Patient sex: M
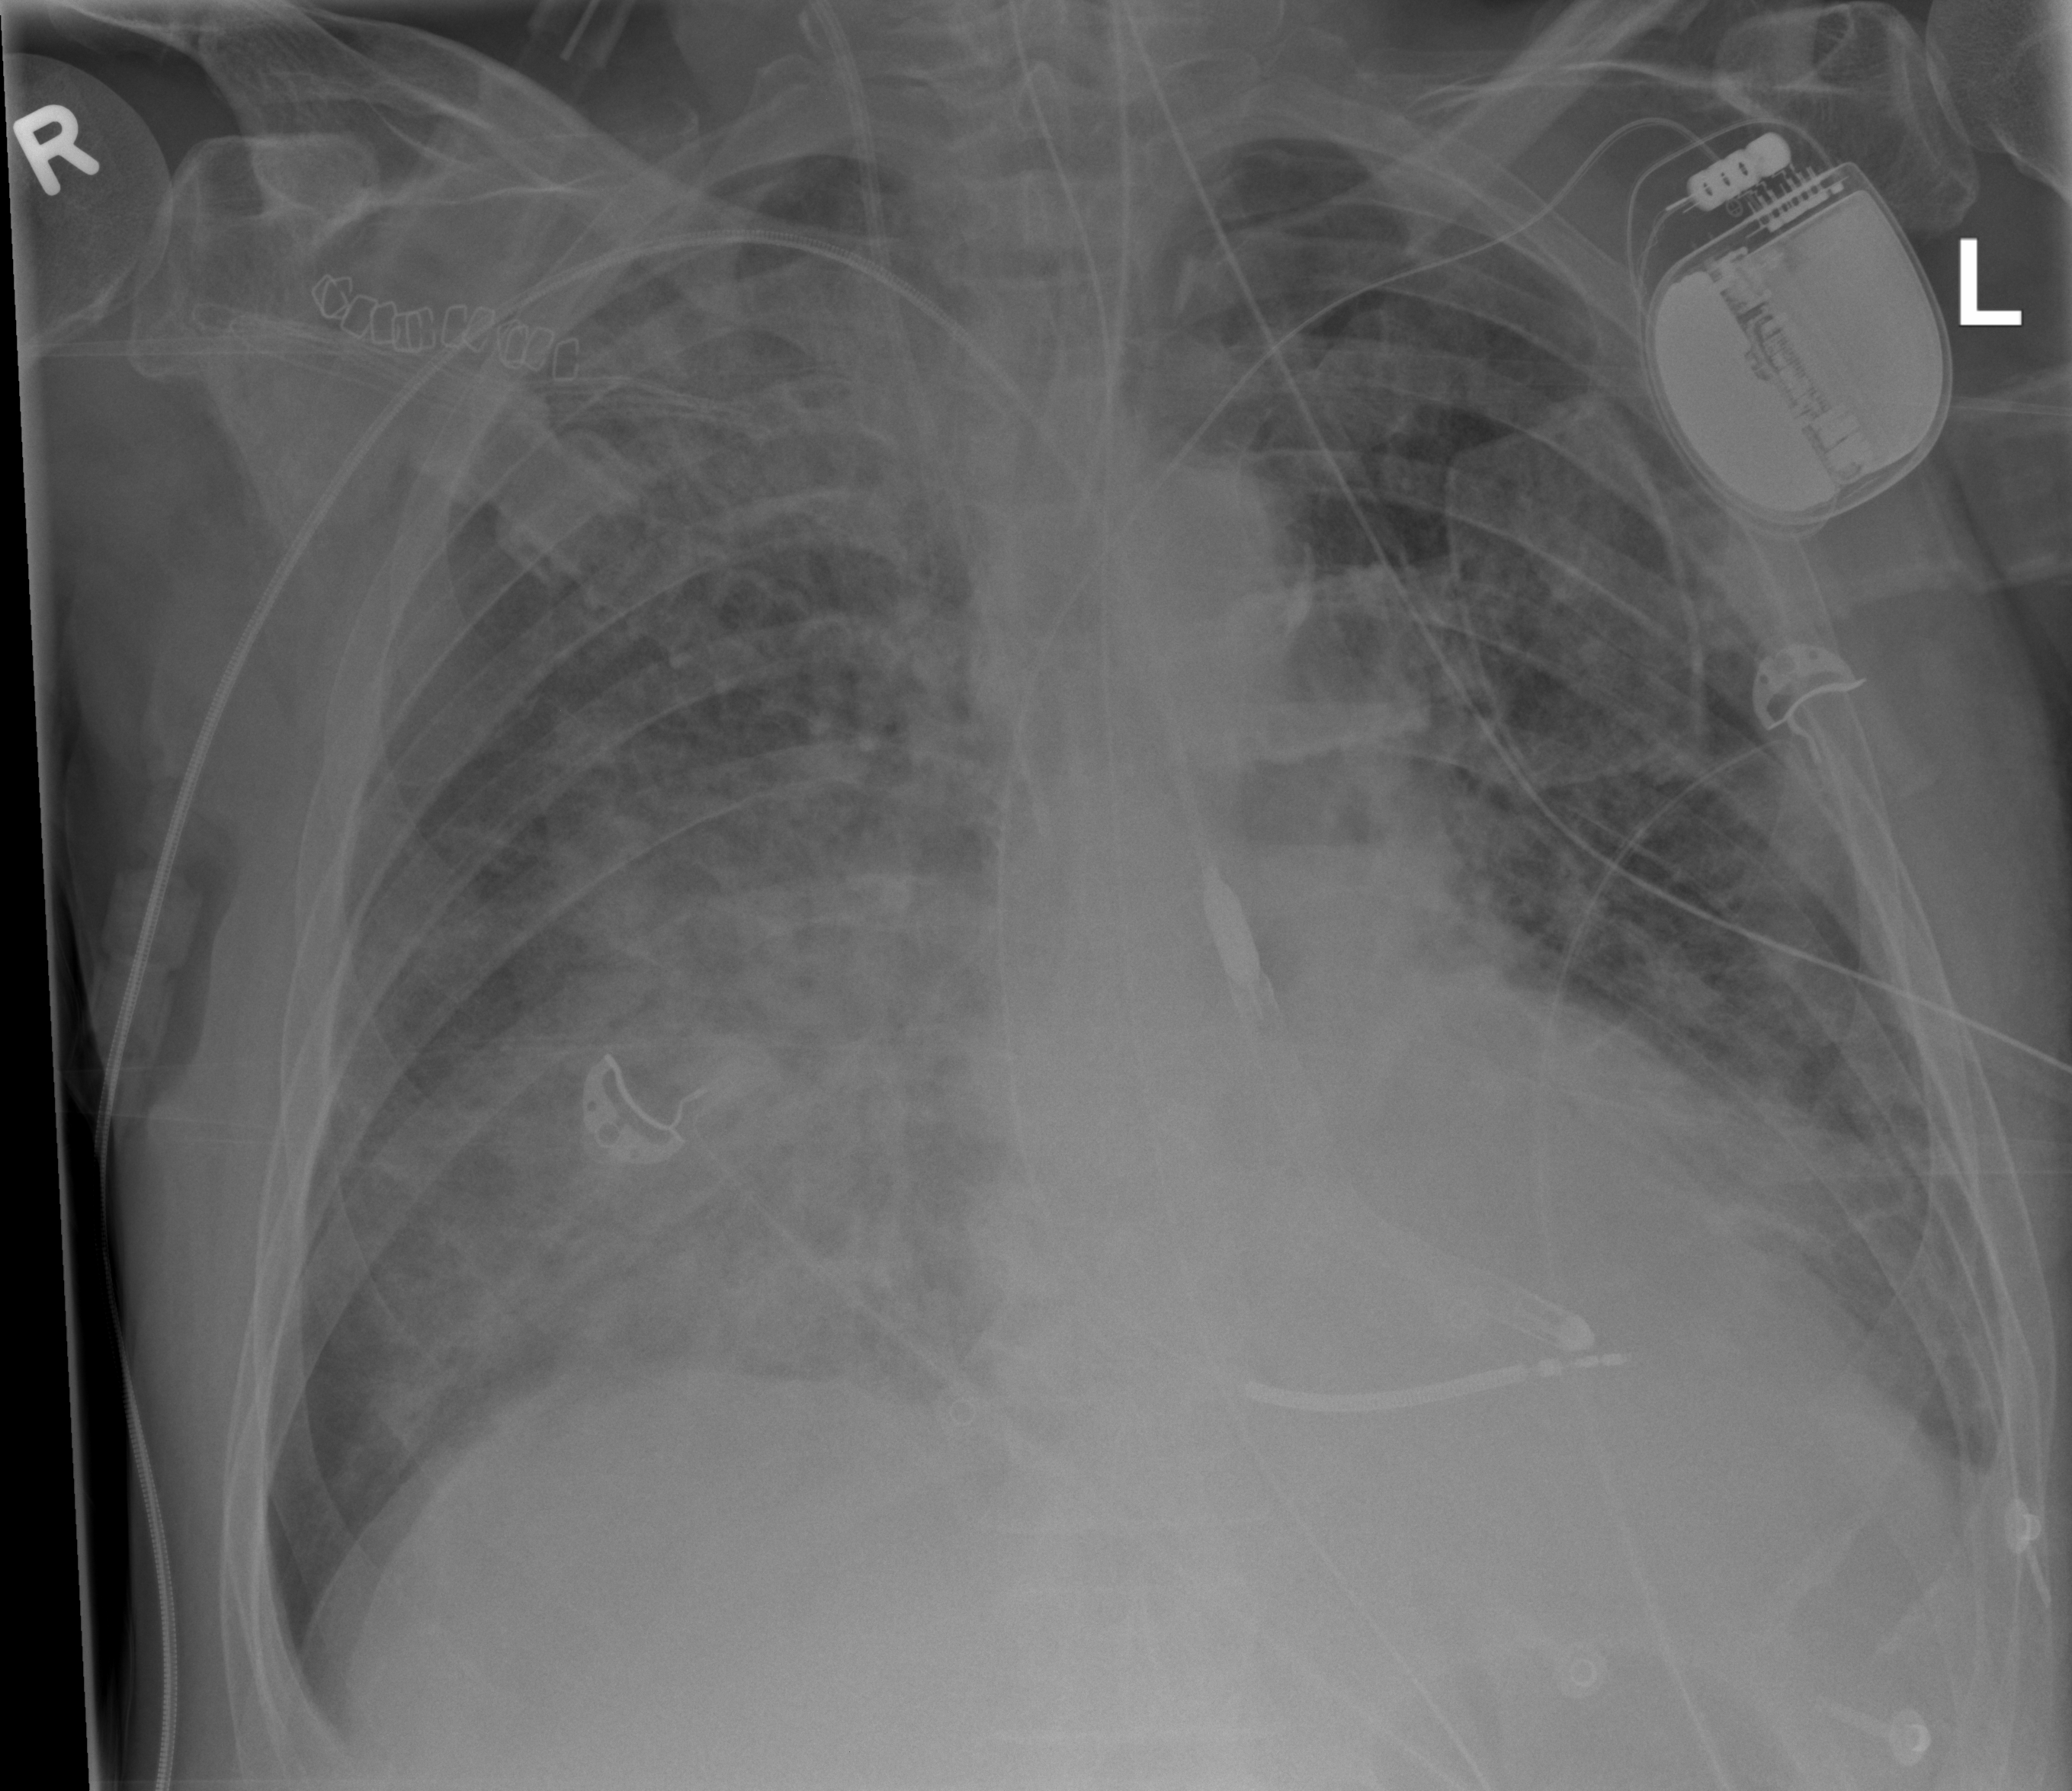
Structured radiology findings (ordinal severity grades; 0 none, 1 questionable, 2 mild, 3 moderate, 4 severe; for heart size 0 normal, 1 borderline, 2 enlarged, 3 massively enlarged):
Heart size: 0
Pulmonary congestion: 3
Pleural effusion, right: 0
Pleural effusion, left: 2
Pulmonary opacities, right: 3
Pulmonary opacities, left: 3
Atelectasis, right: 3
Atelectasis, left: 2